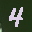
Label: 4